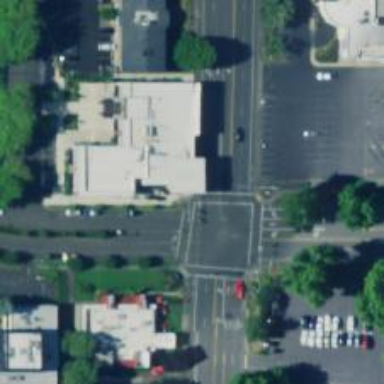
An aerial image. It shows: Solid stop line on the road marking.